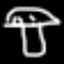
Label: mushroom